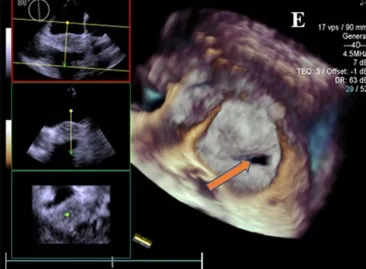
2D-TEE and 4D-TEE images revealed lipomatous hypertrophy of the atrial septum with atrial septal defect. (E) RT4D-TEE imaging reflected the whole ASD was surrounded by lipomatous hypertrophy of atrial septum (arrow) from 86. View.
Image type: radiology (ultrasound)